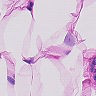
Metastatic tissue present: no